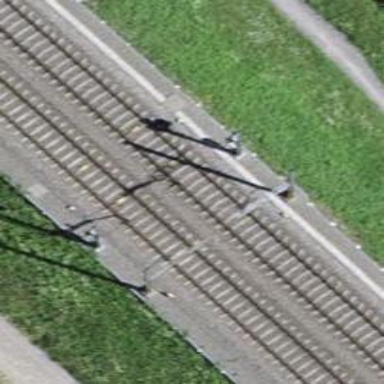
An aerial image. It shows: Railway signal.